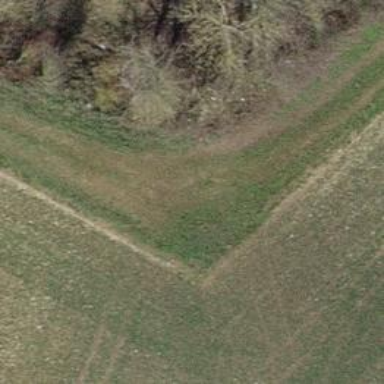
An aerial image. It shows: Track with very rough surface.